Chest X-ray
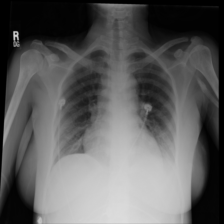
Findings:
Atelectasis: positive
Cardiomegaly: negative
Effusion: negative
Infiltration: positive
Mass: negative
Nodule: negative
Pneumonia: negative
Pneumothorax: negative
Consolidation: negative
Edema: negative
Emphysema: negative
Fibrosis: negative
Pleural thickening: negative
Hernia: negative